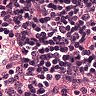
Metastatic tissue present: no